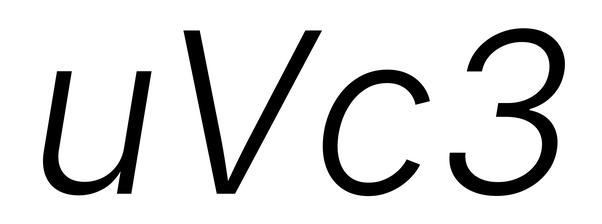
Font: Inter-Italic_Light_Italic